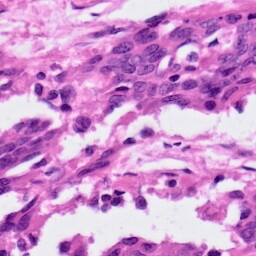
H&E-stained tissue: Ovarian